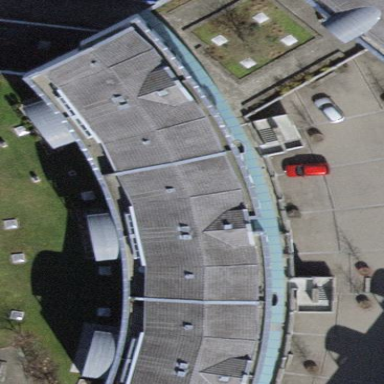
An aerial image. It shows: Parking area.